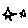
Label: star